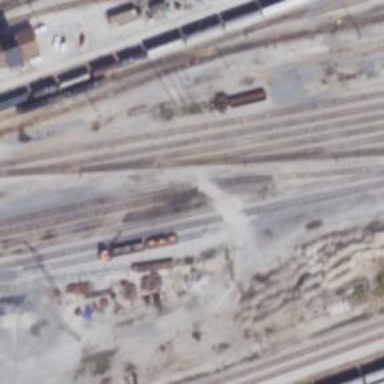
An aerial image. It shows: Railway yard in service.